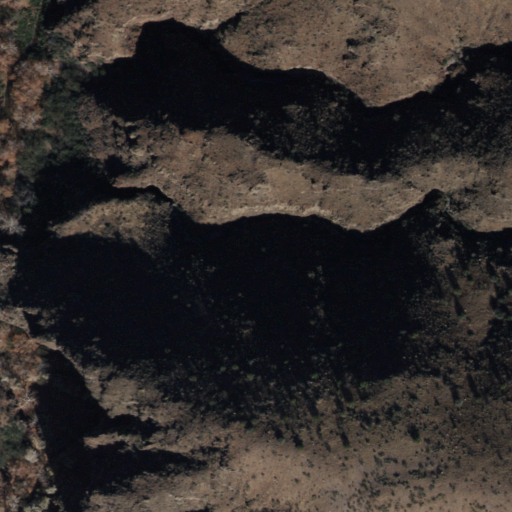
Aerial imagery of valley in Arizona named Cottonwood Canyon containing shrub, woody wetlands, and herbaceous wetlands